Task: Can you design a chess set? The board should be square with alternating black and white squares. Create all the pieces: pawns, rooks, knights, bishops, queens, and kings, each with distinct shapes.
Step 2545:
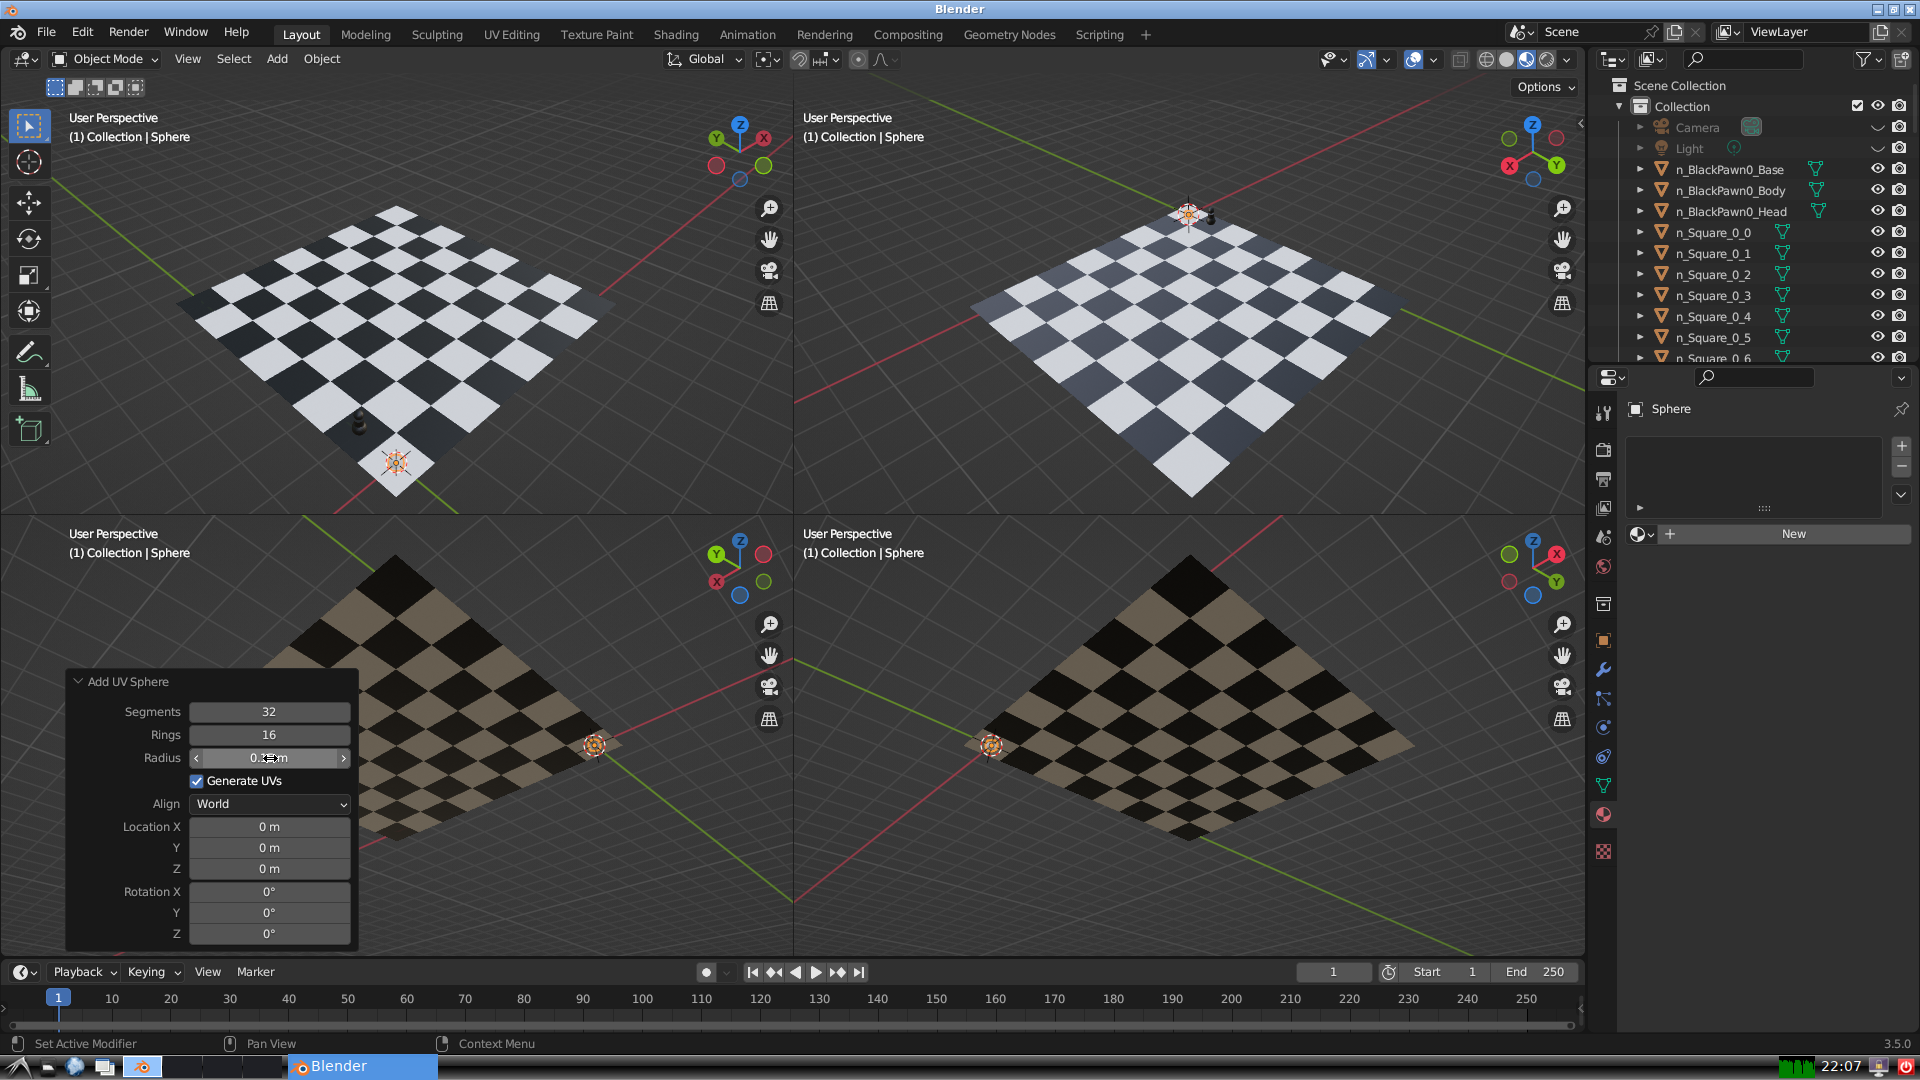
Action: {"mouse_move": [960, 540]}